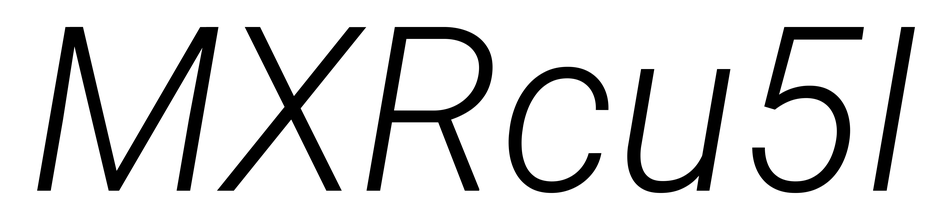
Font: Roboto-Italic_Light_Italic